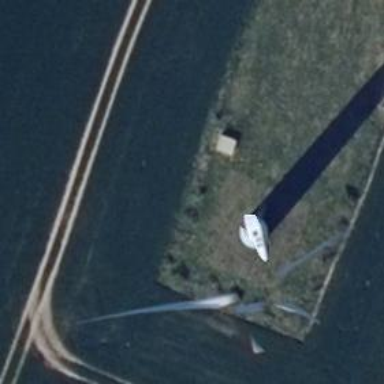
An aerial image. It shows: Wind turbine generator made by Vestas. The generator utilizes wind as its power source and belongs to the horizontal axis type.